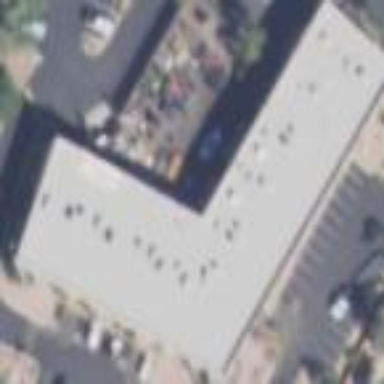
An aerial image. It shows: Building that houses motorcycle shop.